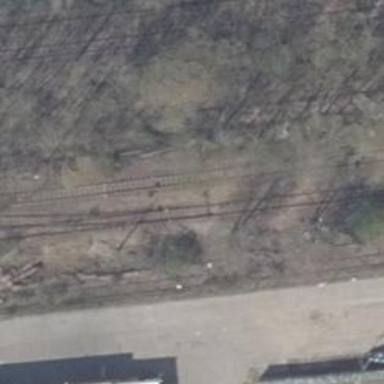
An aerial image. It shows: Railway switch with the turnout side on the right.